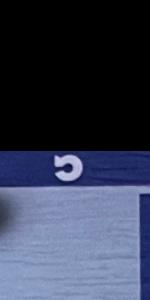
Label: Empty